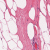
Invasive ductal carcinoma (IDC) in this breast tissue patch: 0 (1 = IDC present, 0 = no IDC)